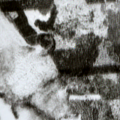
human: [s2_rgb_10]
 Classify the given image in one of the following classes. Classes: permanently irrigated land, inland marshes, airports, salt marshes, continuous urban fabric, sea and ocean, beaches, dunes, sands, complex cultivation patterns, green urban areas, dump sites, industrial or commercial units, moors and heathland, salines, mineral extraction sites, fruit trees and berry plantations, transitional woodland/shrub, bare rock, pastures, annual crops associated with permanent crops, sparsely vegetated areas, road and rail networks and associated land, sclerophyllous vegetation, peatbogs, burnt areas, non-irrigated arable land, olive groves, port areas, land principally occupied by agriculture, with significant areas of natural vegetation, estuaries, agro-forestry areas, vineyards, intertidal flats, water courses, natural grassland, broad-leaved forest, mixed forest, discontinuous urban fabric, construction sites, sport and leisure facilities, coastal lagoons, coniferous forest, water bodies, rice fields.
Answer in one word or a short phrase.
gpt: coniferous forest, mixed forest, transitional woodland/shrub, peatbogs